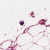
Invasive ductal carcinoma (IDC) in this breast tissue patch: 0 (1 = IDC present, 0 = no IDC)